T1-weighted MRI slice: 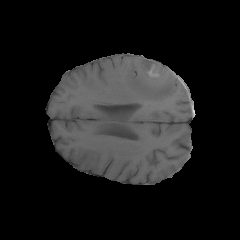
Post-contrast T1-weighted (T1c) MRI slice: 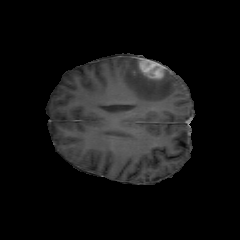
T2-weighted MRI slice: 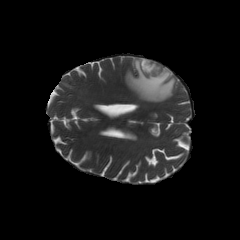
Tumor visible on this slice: yes